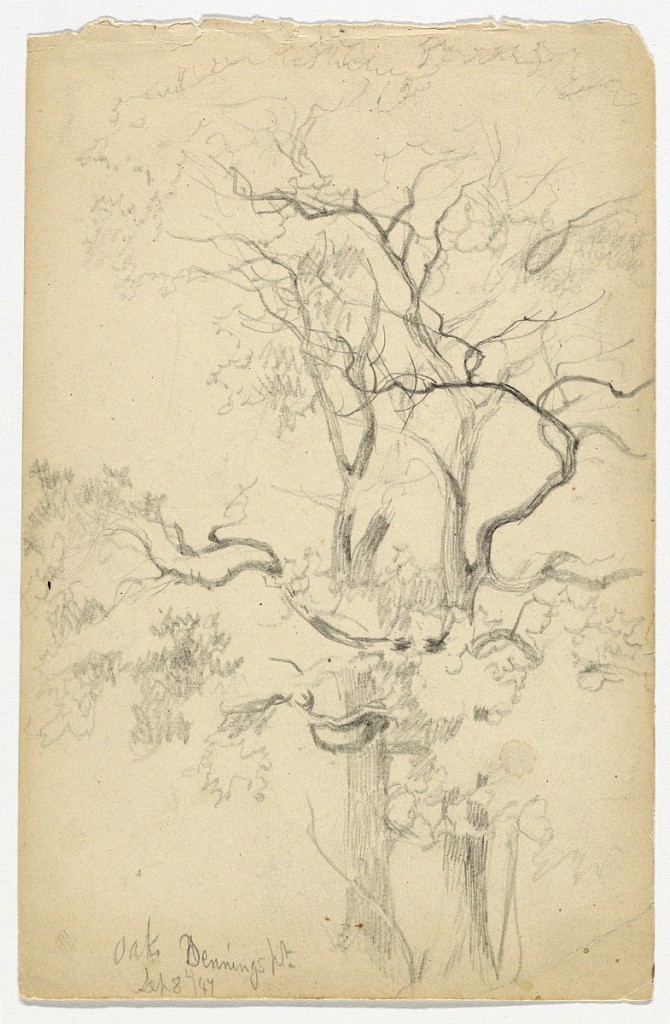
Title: Study of Oaks at Dennings Point
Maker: Daniel Huntington, American, 1816–1906
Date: September 8, 1847
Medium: Graphite on paper
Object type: Drawing
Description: Two oak trees close to each other, with limbs entangled.